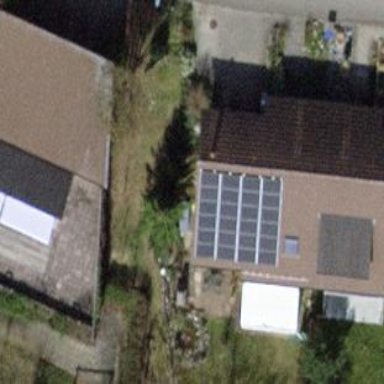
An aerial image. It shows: Semidetached house with gabled roof.